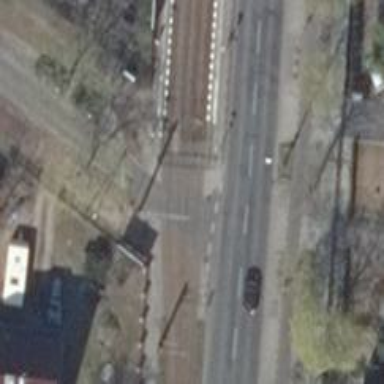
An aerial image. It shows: Unmarked road crossing.